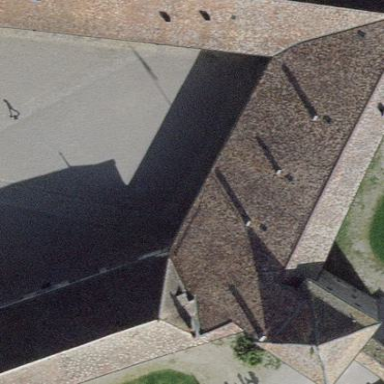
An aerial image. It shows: Historic castle building.